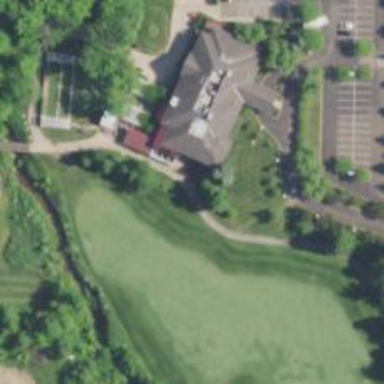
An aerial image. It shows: Path used for both walking and golf.